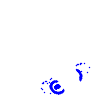
Particle: electron